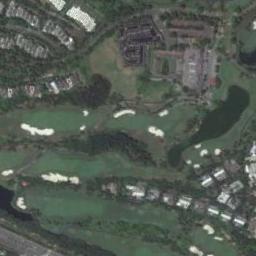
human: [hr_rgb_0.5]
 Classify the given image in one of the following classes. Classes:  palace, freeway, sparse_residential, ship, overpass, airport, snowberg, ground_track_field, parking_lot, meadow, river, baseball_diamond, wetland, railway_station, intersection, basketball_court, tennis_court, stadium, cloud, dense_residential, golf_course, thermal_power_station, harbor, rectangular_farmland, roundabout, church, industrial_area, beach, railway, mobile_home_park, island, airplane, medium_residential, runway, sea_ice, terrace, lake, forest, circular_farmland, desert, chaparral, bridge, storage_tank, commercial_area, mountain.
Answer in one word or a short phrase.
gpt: golf_course